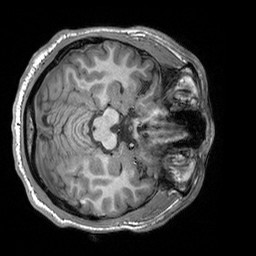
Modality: T1w
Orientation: axial
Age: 24
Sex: male
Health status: healthy
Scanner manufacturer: siemens
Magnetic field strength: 3 T
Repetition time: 2.3 s
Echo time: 0.00303 s